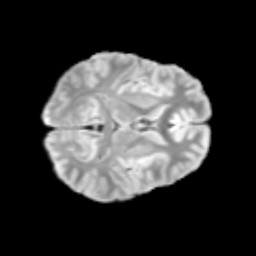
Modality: T2w
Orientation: axial
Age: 11
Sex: male
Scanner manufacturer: siemens
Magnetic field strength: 3 T
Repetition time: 3.8 s
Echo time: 0.07 s